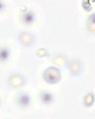
Label: Phaeocystis